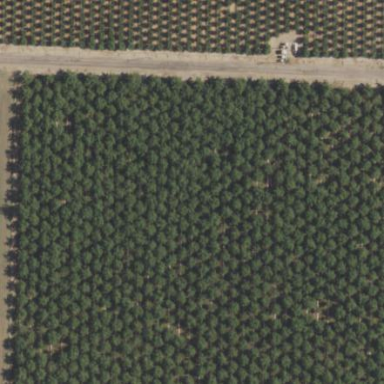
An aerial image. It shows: Orchard.